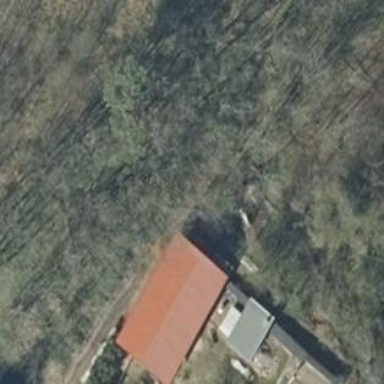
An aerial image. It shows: Building with gabled roof.